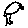
Label: bird